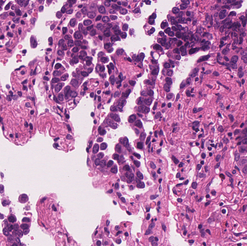
Tumor epithelial tissue: yes
Tumor-associated stroma tissue: yes
Normal tissue: no